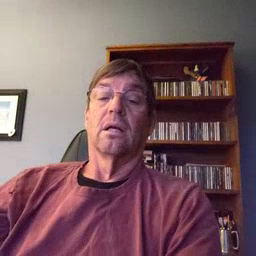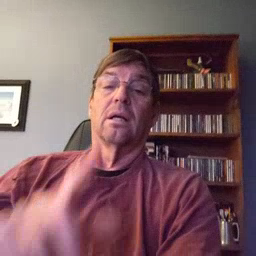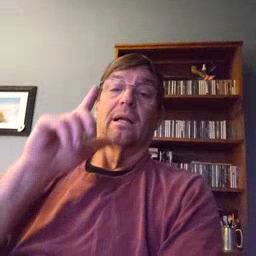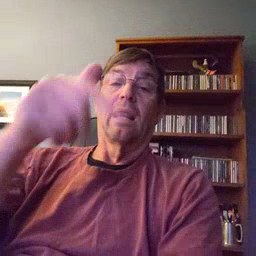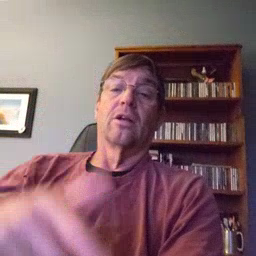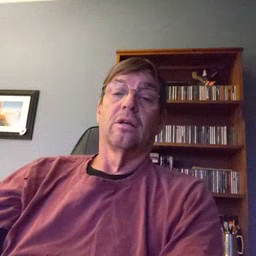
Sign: later